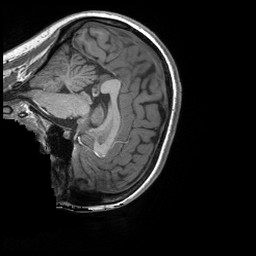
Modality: T1w
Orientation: sagittal
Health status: ill
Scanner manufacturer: siemens
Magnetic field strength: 3 T
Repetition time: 2.3 s
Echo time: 0.00243 s